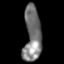
Tissue: skin
Cell type: Epithelial cells
Senescence score: 0.1976
Nuclear area (px): 932
Mean DAPI intensity: 121.095